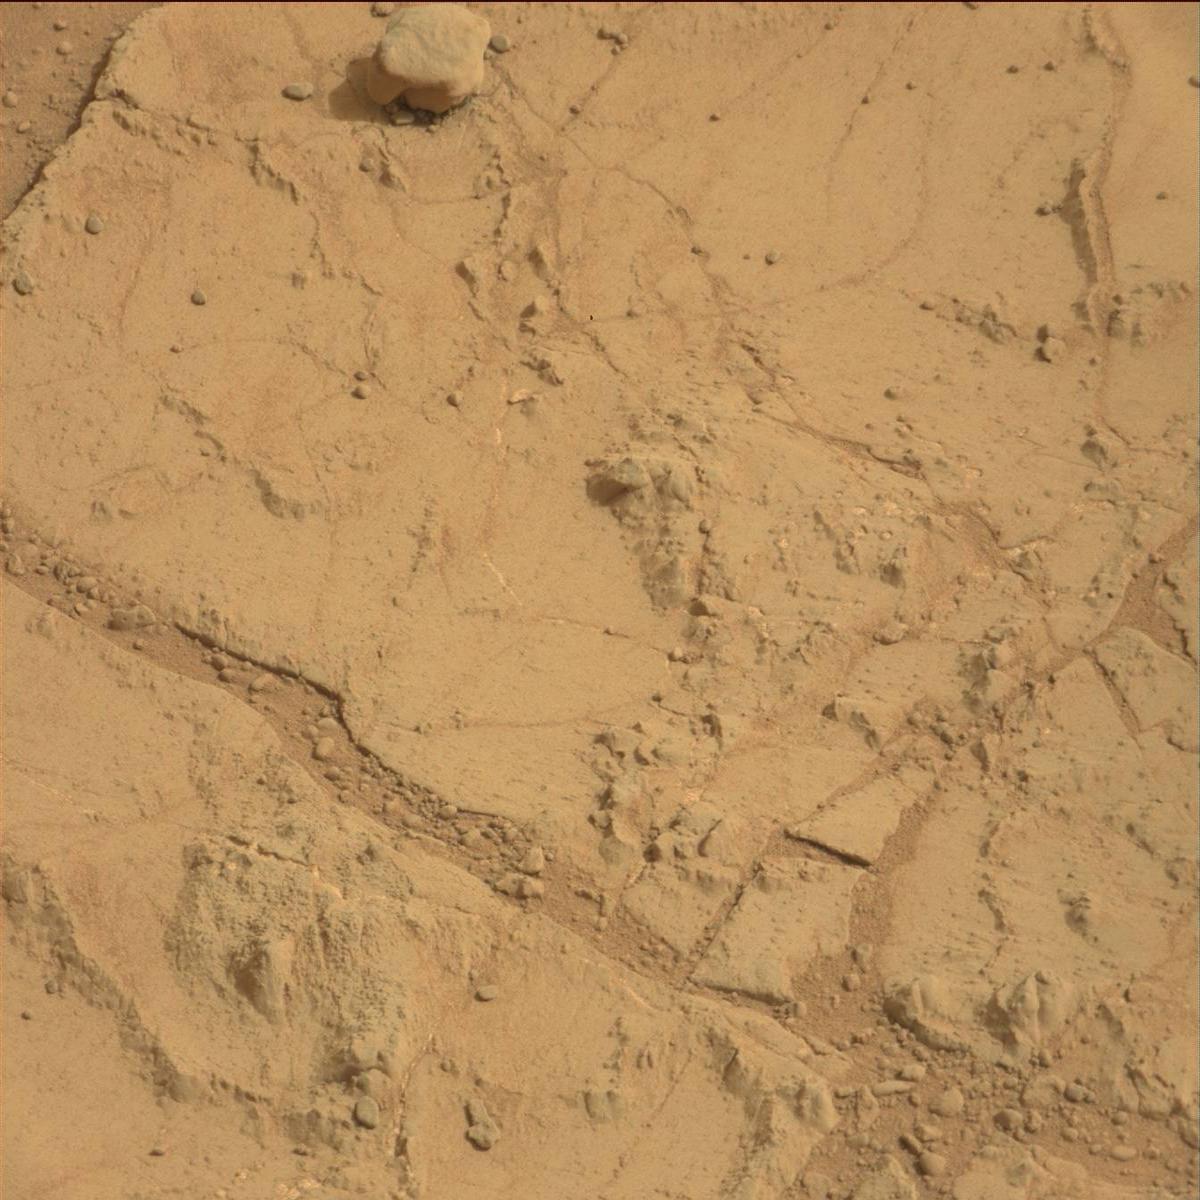
Terrain classes present: Bedrock, Rock, Sand / Soil